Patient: sex F, age 58
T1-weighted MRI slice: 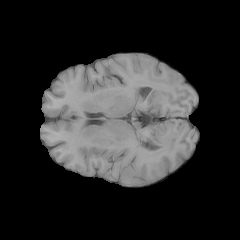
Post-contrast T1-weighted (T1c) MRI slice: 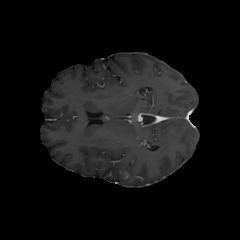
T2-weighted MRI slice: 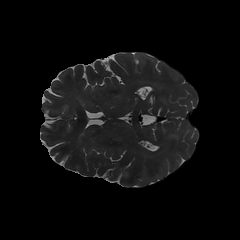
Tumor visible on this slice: yes
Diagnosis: Glioblastoma, IDH-wildtype
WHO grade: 4